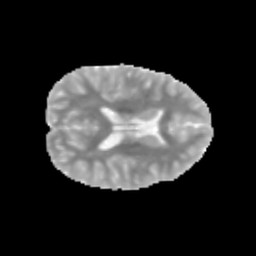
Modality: MD
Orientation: axial
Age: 11
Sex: male
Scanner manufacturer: siemens
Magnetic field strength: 3 T
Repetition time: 3.8 s
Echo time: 0.07 s